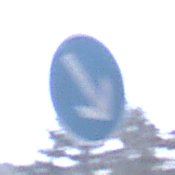
Verkehrszeichen: VorgeschriebeneVorbeifahrtRechts
Umgebung: Outdoor, Nature
Tageszeit: MorningAfternoon
Wetter: Overcast
Licht: Natural
Jahreszeit: Winter
Kontrast: LowContrast